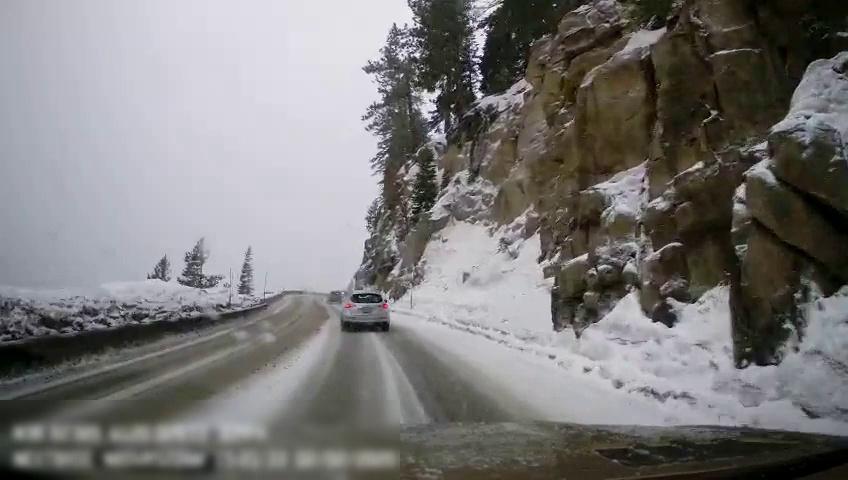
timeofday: Day
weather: Snowy
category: Drivable Space
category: Vehicles | SUV
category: Vehicles | Car